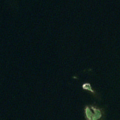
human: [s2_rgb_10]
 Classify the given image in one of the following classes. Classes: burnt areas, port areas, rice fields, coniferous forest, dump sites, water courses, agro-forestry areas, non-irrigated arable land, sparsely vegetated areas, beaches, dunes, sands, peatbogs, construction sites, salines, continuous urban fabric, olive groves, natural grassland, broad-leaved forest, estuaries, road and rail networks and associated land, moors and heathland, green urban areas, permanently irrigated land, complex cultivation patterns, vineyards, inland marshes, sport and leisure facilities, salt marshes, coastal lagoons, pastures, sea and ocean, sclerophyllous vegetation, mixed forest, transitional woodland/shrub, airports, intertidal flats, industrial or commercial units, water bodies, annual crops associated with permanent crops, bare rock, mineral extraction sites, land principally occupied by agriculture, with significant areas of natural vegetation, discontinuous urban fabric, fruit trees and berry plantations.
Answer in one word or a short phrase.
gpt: sea and ocean